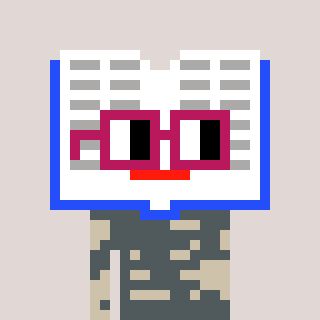
a pixel art character with square dark red glasses, a dictionary-shaped head and a bege-colored body on a warm background